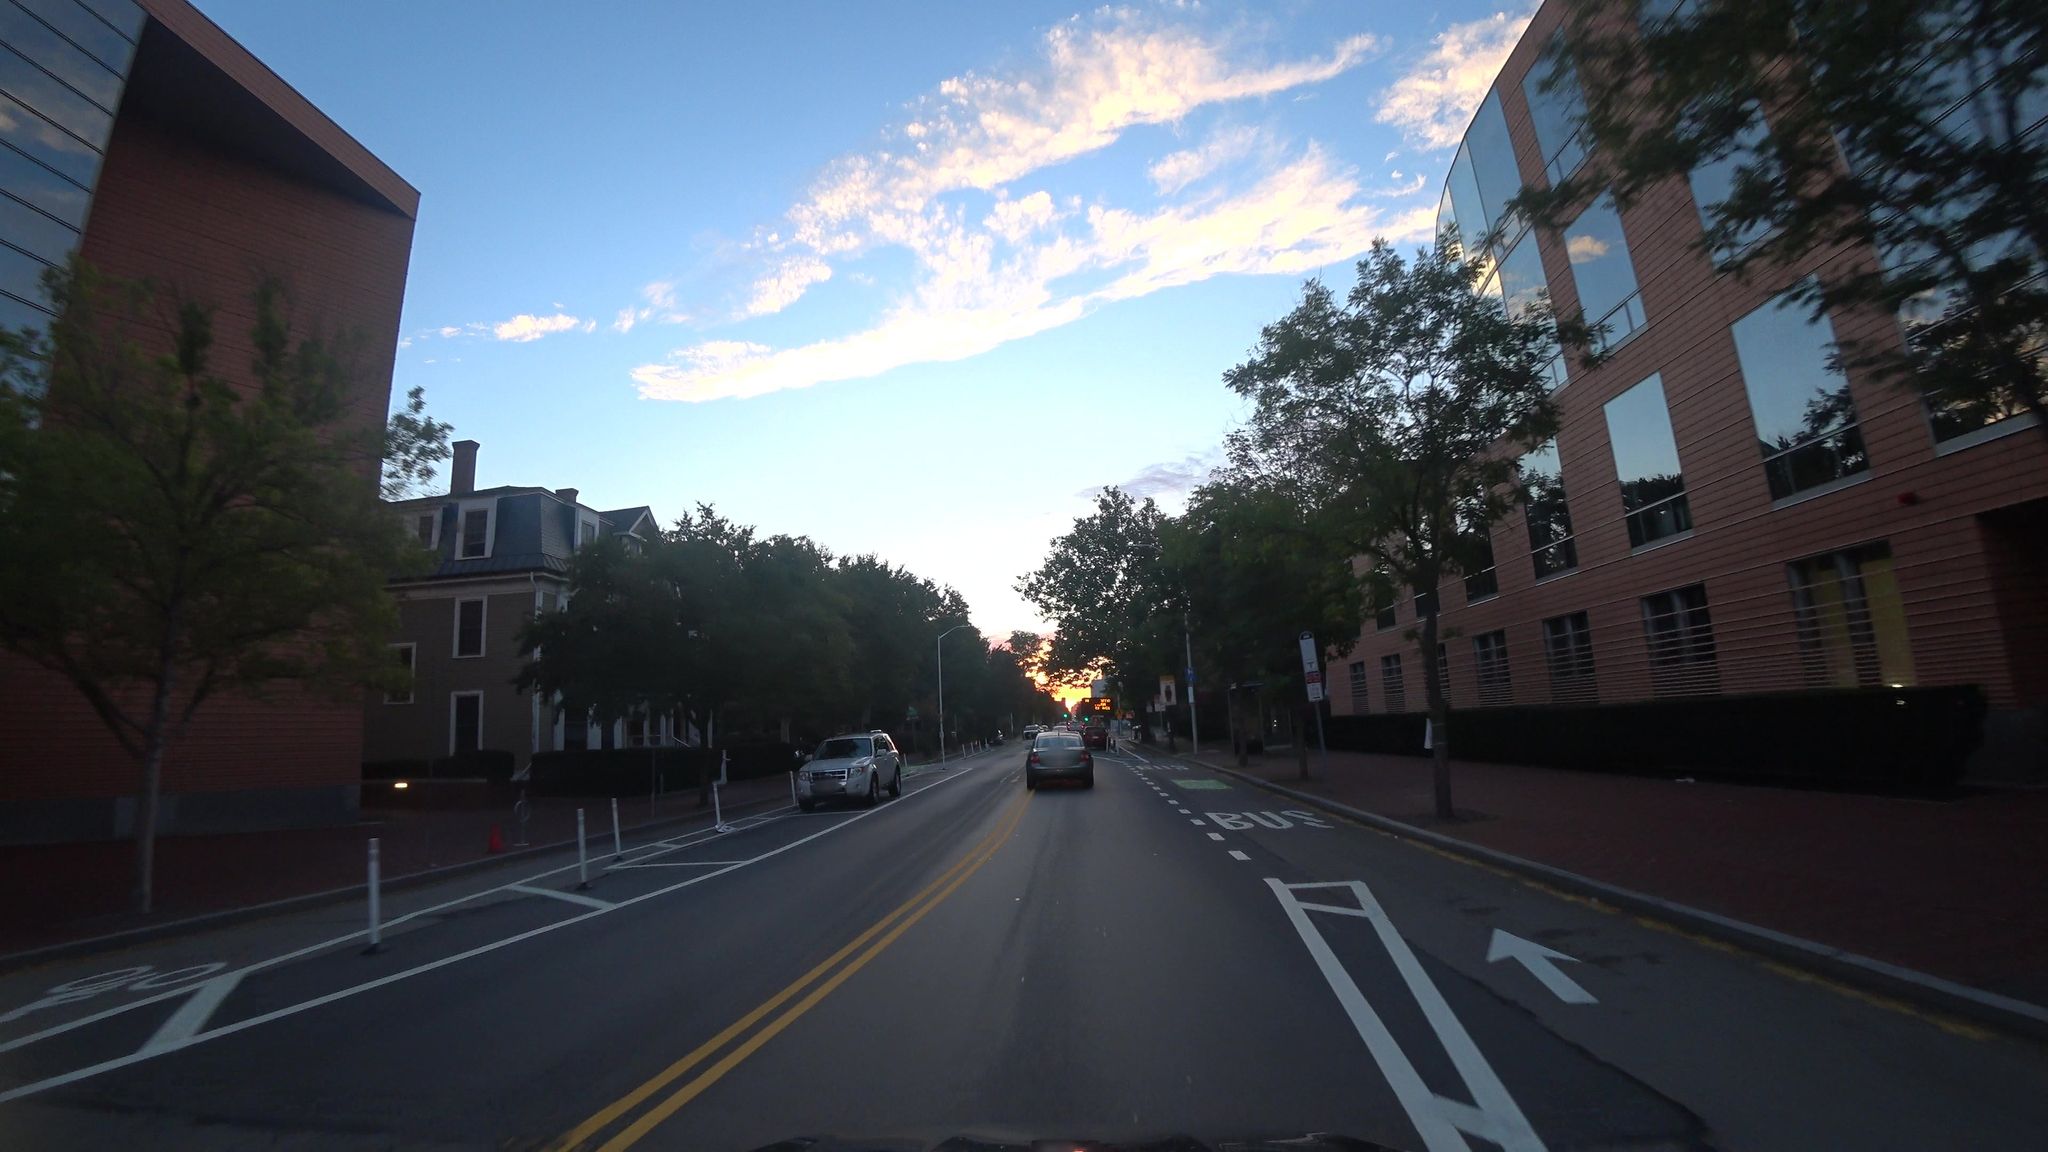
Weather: clear
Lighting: dusk/dawn
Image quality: good
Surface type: driving surface
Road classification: secondary
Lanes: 3, 2
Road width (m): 21.3
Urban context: urban centre
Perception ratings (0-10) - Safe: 3.25, Lively: 8.74, Beautiful: 8.79, Boring: 1.3, Depressing: 0.75, Wealthy: 4.62